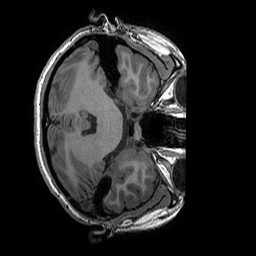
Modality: T1w
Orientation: axial
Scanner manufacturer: ge
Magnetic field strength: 3 T
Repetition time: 0.008156 s
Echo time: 0.00318 s